Question: I encountered a weird behavior of UIScrollView when inside a UICollectionViewCell. In my project I have a collectionView and each cell has a UIScrollView that contains 1 or more images. Here's some sample code for purpose of this question:
'''
- (UICollectionViewCell *)collectionView:(UICollectionView *)cv cellForItemAtIndexPath:(NSIndexPath *)indexPath {
CustomCollectionCell * cell = [cv dequeueReusableCellWithReuseIdentifier:@"CustomCell" forIndexPath:indexPath];
UIImageView * imageView = [[UIImageView alloc] initWithFrame:CGRectMake(20, 20, 150, 150)];
imageView.image = [UIImage imageNamed:@"someImage.png"];
[cell.scrollView addSubview:imageView];
return cell;
}
'''
Of course in my project it's not the same image but different ones that are fed from a database.
The first collection cell is added with no problem. When I add the second cell, the scrollView seems to duplicate itself and place another instance of itself on top. I know it sounds weird, but you can see how it looks in the image below:

Notice how the image in the scrollView on the left has darkened, I assume it's because the scrollView get duplicated.
So, I'm guessing that the cell is reused in a wrong way or something.
Thanks for your help!
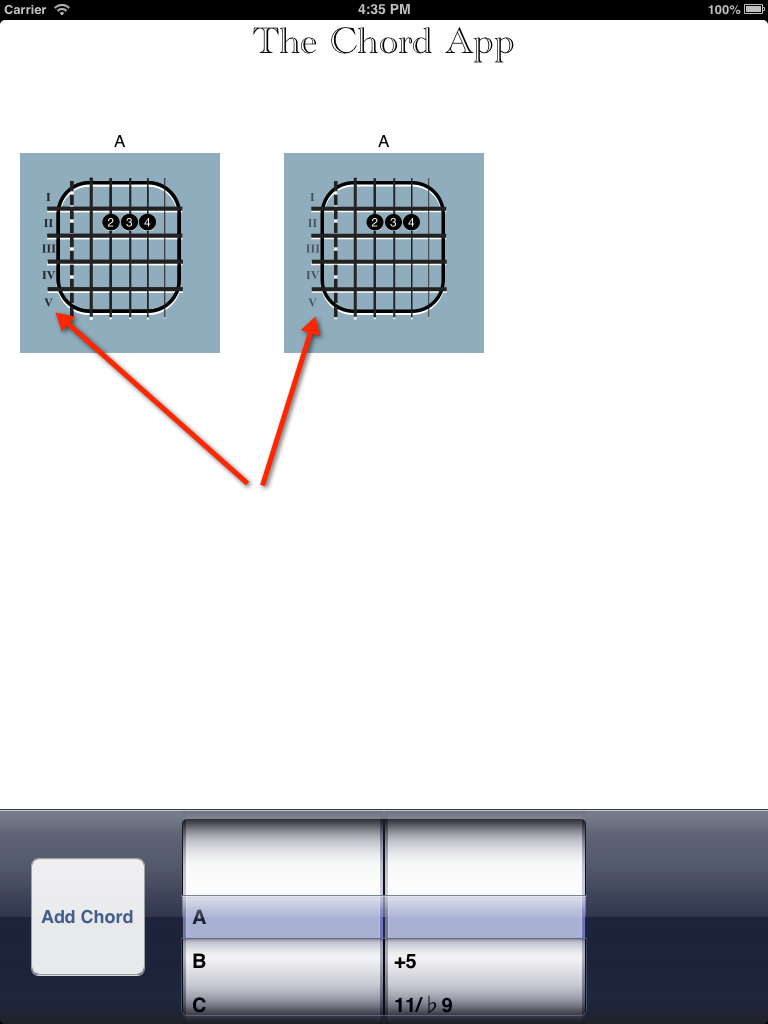
Answer: A new 'UIImageView' is being added to the reused cell each time 'collectionView: cellForItemAtIndexPath:' is invoked. To solve this, in the custom 'UICollectionViewCell', implement the 'prepareForReuse' method. In that method, remove the image view.
To accomplish this, you could set a tag on the image view. E.g.,:
'''
(UICollectionViewCell *)collectionView:(UICollectionView *)cv cellForItemAtIndexPath:(NSIndexPath *)indexPath {
CustomCollectionCell * cell = [cv dequeueReusableCellWithReuseIdentifier:@"CustomCell" forIndexPath:indexPath];
UIImageView * imageView = [[UIImageView alloc] initWithFrame:CGRectMake(20, 20, 150, 150)];
imageView.image = [UIImage imageNamed:@"someImage.png"];
[cell.scrollView addSubview:imageView];
// The following line of code is new
cell.contentView.tag = 100;
return cell;
}
'''
And to remove the image view from the cell, add/update the 'prepareForReuse' method in the custom cell:
'''
-(void)prepareForReuse{
UIView *myImageView = [self.contentView viewWithTag:100];
[myImageView removeFromSuperview];
}
'''